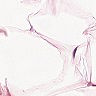
Metastatic tissue present: no